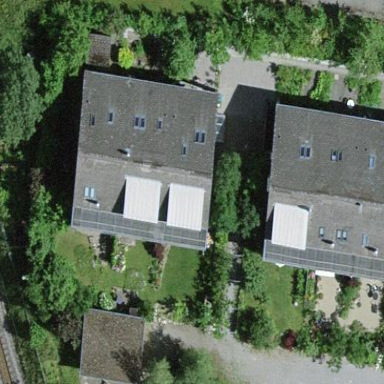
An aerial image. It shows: Terrace building.